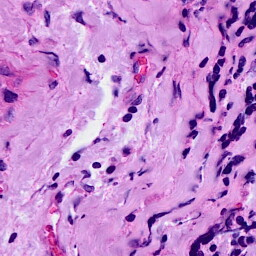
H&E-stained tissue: Breast